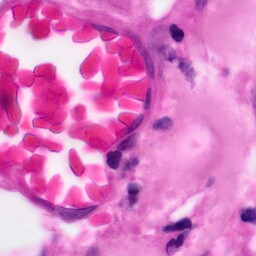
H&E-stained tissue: Pancreatic